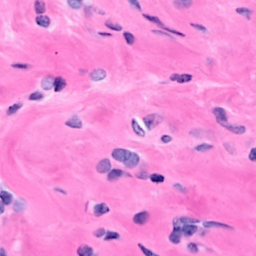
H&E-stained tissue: Breast